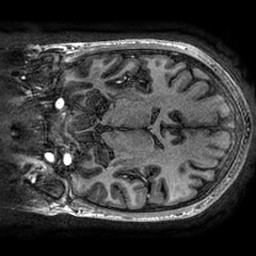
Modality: T1w
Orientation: coronal
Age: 22
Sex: female
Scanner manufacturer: ge
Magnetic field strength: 3 T
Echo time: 0.002736 s